Question: For example, in this <URL>, if there is any way to get the data in the column footer? I'd like to present the total numbers in somewhere else.

Thanks in advance.
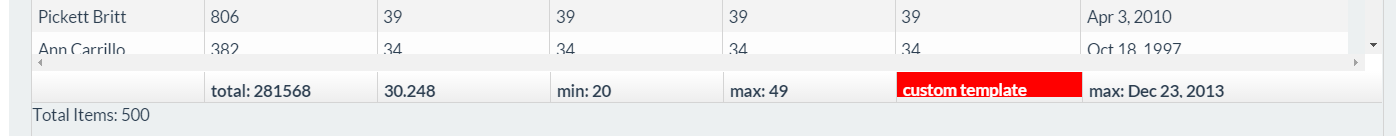
Answer: You can access the sum for the certain column this way: '$scope.gridApi.grid.columns[column_number].getAggregationValue() // Here I get 281568'
I have created an example here: <URL>